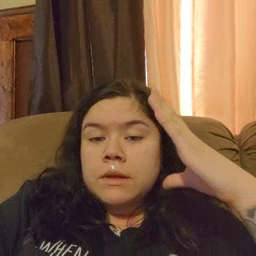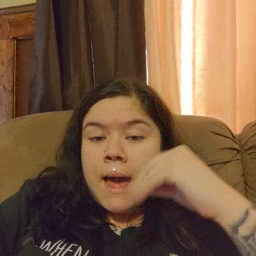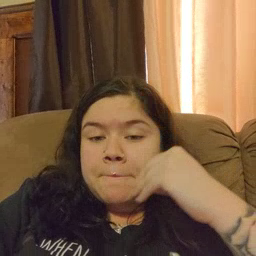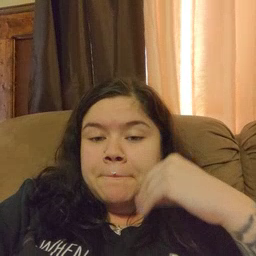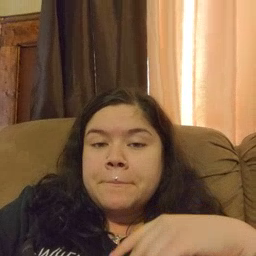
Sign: nap